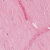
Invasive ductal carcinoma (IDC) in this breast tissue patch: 0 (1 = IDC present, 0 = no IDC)